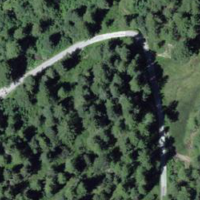
EUNIS habitat code: 43
Species observed at this site:
Primula hirsuta
Silene nutans
Campanula barbata
Geum rivale